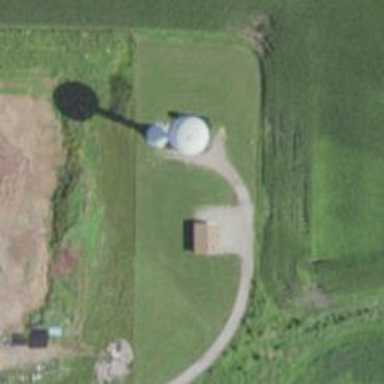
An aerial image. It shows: Water tower that is man-made.